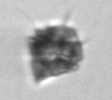
Label: Protoperidinium